Question: I use the Google Places Autocomplete api for a web application that is going to have accented characters as input.
I am trying to strip accents from the input strings so that the Google Places Autocomplete can work properly.
When I type the following string in the browser, I get the following in my IDE:

Then, of course, instead of getting the following unaccented string: , I get something like: .
I have no clue in which layer of my app, the encoding issue occurs.
Here is the JQuery/JS:
'''
ajax : {
url : base + '/geolocation/addressAutocomplete',
dataType : 'json',
data : function(term) {
return {
address: term
};
},
results : function(data) {
if (data.status == 'OK') {
return {
results : $.map(data.predictions, function(item) {
return {
id : item.reference,
text : item.description
};
})
};
}
}
},
'''
Here is the Spring MVC controller method:
'''
@RequestMapping(value = "/addressAutocomplete", method = RequestMethod.GET, produces = "application/json")
@ResponseBody
public GooglePlacesAutocompleteResponse validateAddressAutocomplete(@RequestParam String address) {
return geolocationService.autocompleteAddress(address);
}
'''
Can anyone please help?
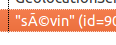
Answer: It turns out it was an issue with Tomcat.
After setting the 'URIEncoding' attribute to 'UTF-8' in the 'Connector' tag of 'server.xml', the problem was gone.
See below:
'''
<Connector
port="8080"
URIEncoding="UTF-8"
...
'''